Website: bh-photo
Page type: cart
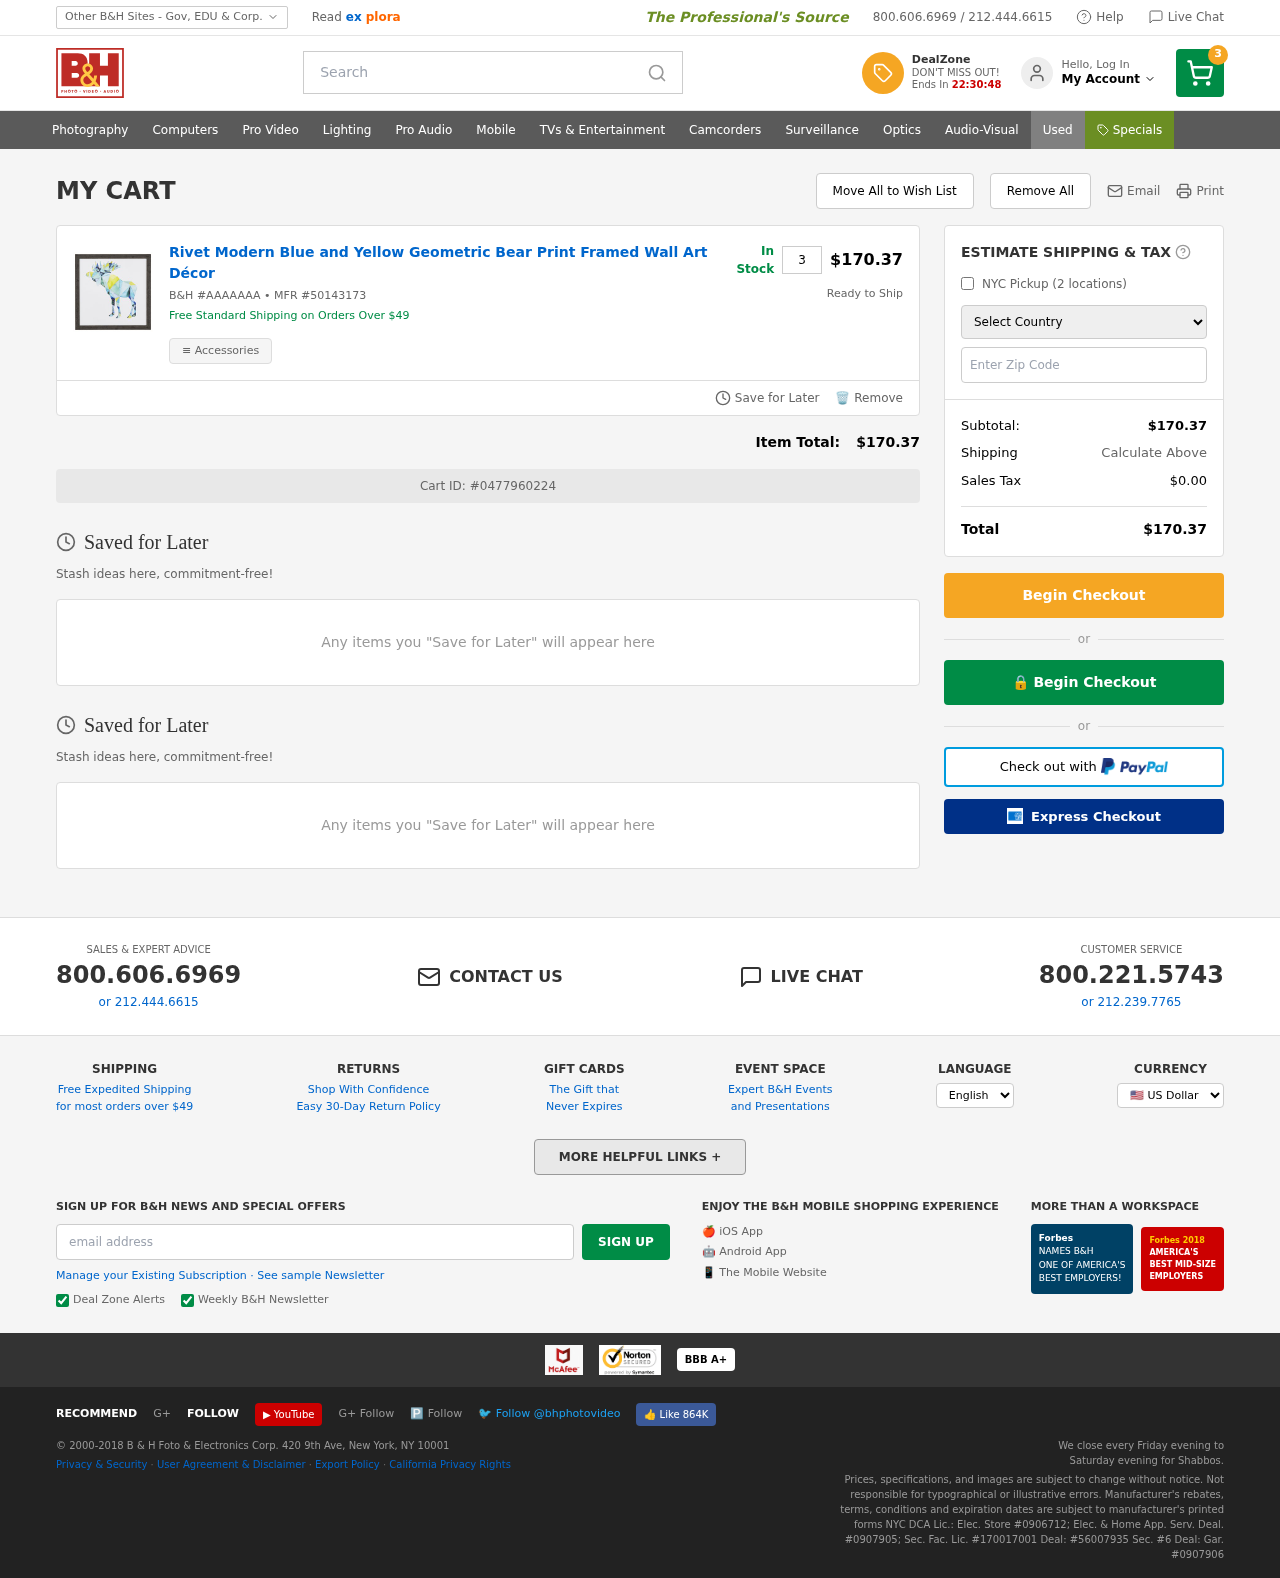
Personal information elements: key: PII_COUNTRY
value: United States
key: PII_EMAIL
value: dwilliams@hotmail.com
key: PII_POSTCODE
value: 40522
Product elements: key: PRODUCT1_NAME
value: Rivet Modern Blue and Yellow Geometric Bear Print Framed Wall Art Décor
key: PRODUCT1_QUANTITY
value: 3
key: PRODUCT1_SKU
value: AAAAAAA
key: PRODUCT1_MFR
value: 50143173
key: PRODUCT1_SUBTOTAL
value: $170.37
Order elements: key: ORDER_NUM_ITEMS
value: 3
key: ORDER_SUBTOTAL
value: $170.37
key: ORDER_ID
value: #0477960224
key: ORDER_TAX
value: $0.00
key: ORDER_TOTAL
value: $170.37
Search elements: key: HEADER_SEARCH
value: Search